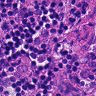
Metastatic tissue present: no